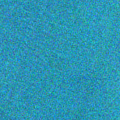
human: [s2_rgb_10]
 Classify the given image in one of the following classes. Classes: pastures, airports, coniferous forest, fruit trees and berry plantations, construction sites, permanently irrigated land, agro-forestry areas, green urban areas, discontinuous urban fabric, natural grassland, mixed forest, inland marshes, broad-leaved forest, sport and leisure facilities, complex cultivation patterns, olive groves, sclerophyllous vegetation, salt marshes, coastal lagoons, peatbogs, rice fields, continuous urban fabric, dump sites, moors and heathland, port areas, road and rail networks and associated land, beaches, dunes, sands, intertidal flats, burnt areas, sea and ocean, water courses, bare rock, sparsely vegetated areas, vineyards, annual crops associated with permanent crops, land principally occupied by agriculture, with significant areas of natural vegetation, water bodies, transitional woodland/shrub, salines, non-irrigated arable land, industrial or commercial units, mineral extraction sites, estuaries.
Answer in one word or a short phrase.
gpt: sea and ocean